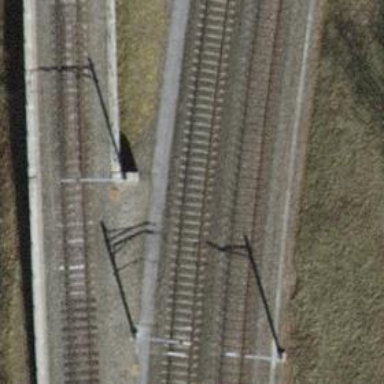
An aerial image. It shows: Railway with electrified contact lines.